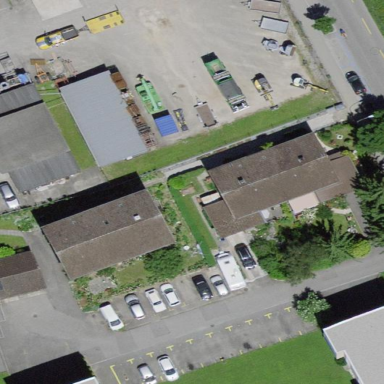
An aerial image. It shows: Terrace-style building with gabled roof.